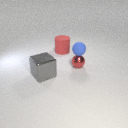
large gray metal cube to the left of large red rubber cylinder